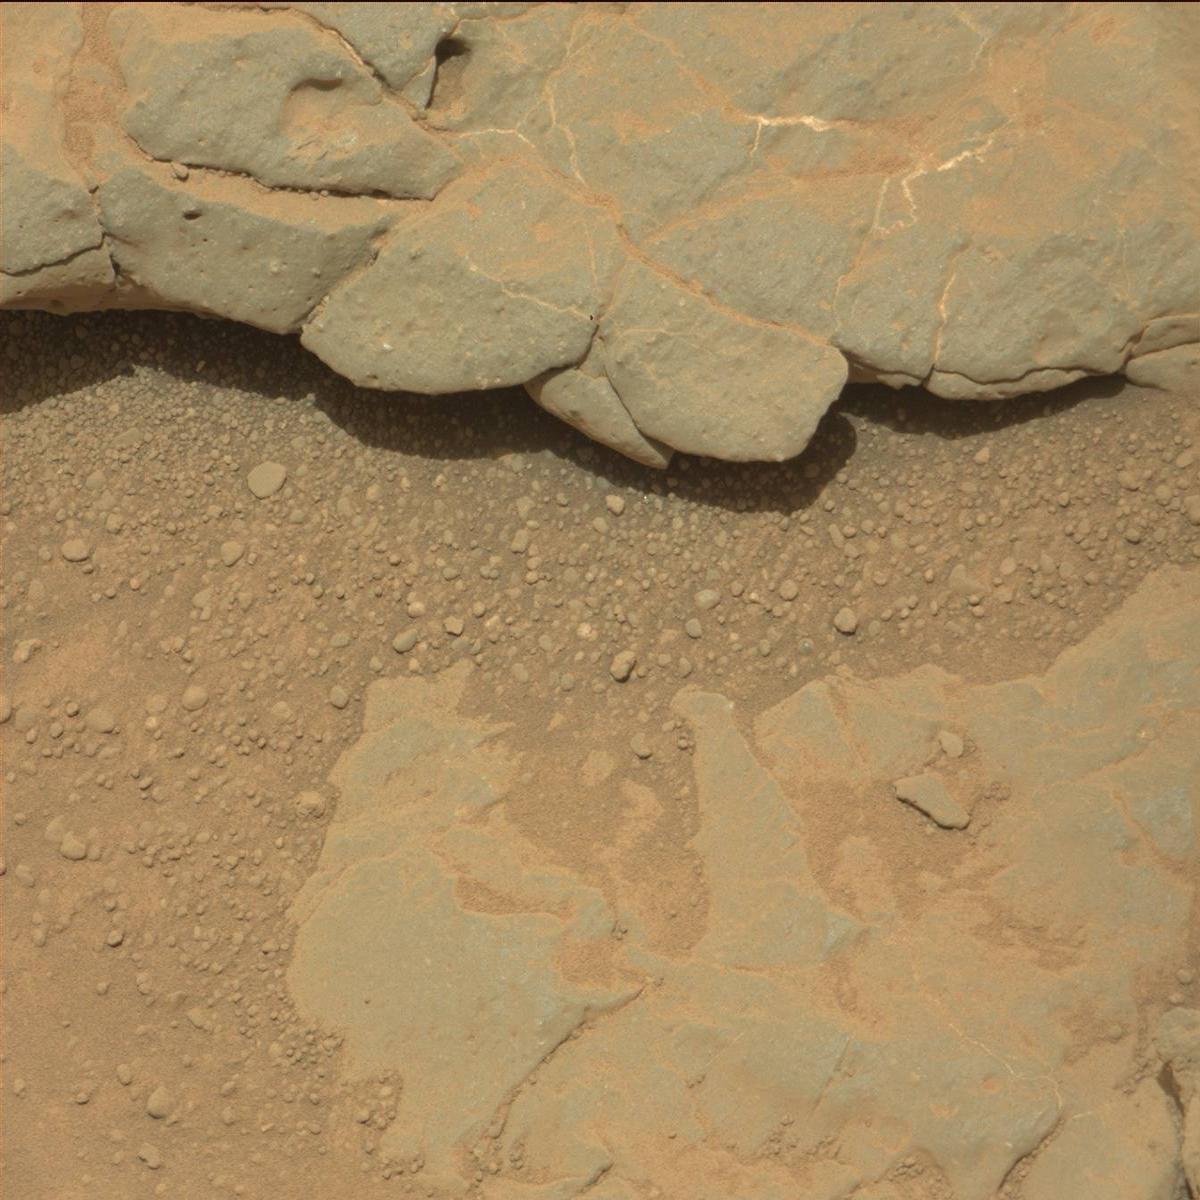
Terrain classes present: Bedrock, Rock, Sand / Soil